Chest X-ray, PA view. Patient: 50 years old, sex F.
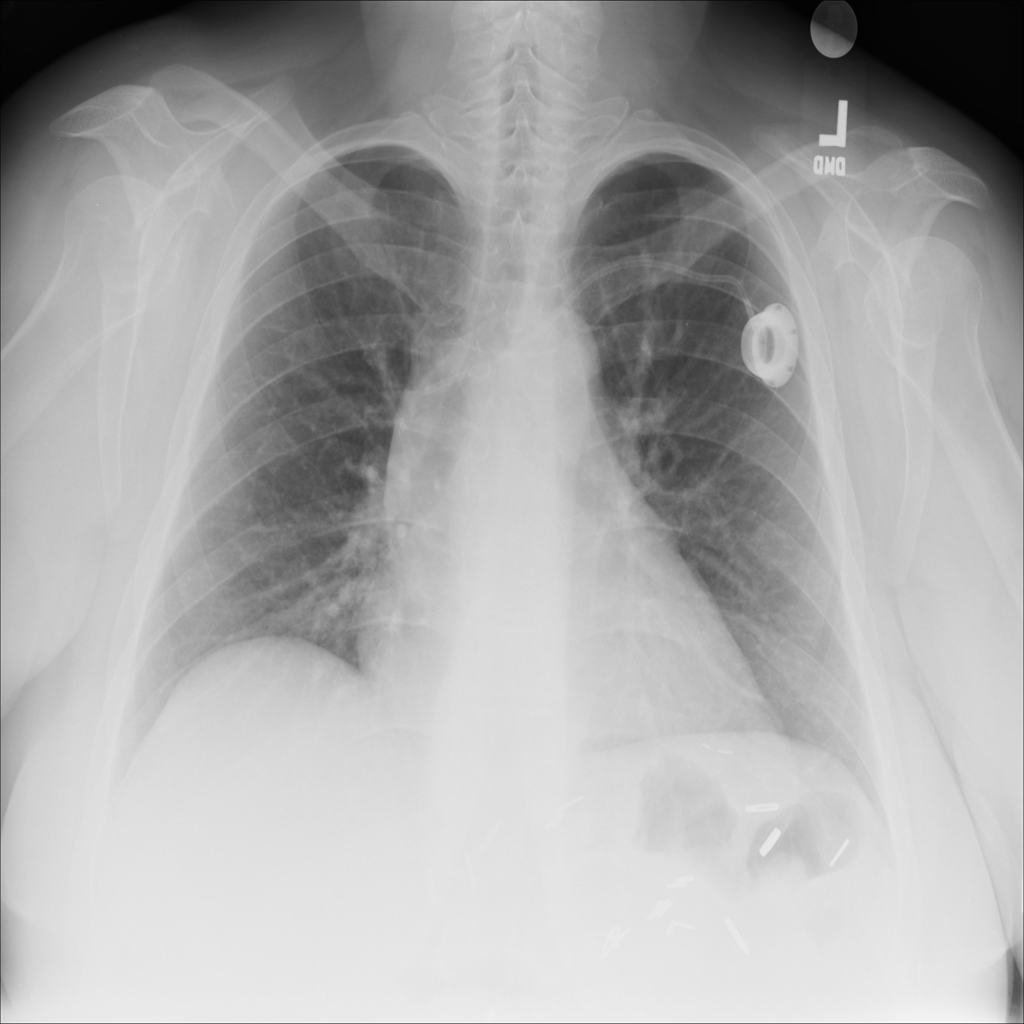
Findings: No Finding